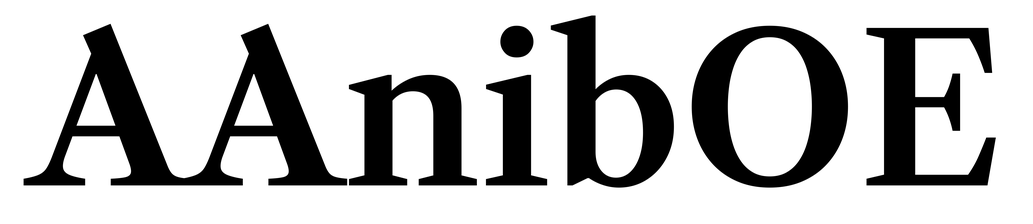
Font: LibreCaslonText_SemiBold